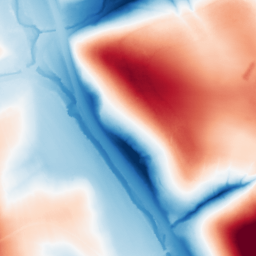
Category: classical
Decomposition family: gaussian_anisotropic
Decomposition parameters: sigma_x: 50
sigma_y: 50
Upsampling method: sinc_hamming
Upsampling parameters: scale: 2
kernel_size: 8
Upsampling scale: 2